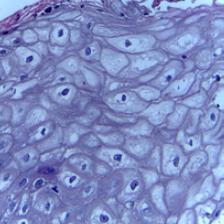
Diagnosis: OSCC